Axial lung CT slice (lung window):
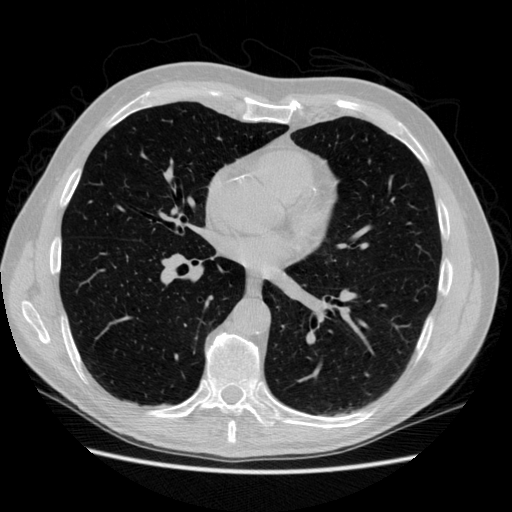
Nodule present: no